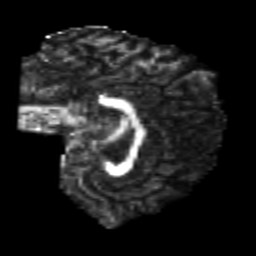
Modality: FA
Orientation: sagittal
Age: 20
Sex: male
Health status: healthy
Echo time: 0.074 s